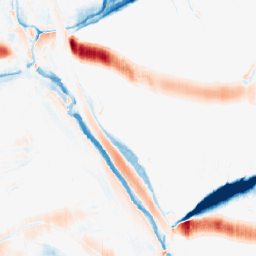
Category: morphological
Decomposition family: morphological_ellipse
Decomposition parameters: operation: average
width: 30
height: 5
Upsampling method: nearest
Upsampling parameters: scale: 2
Upsampling scale: 2